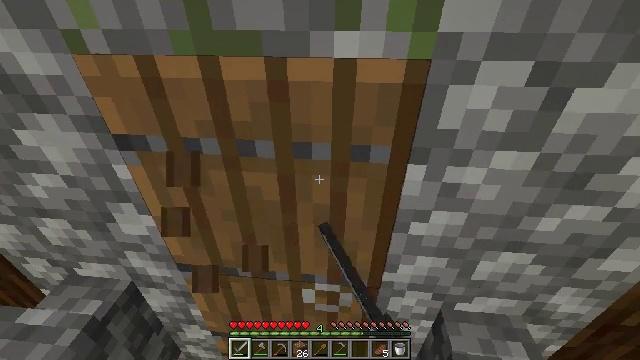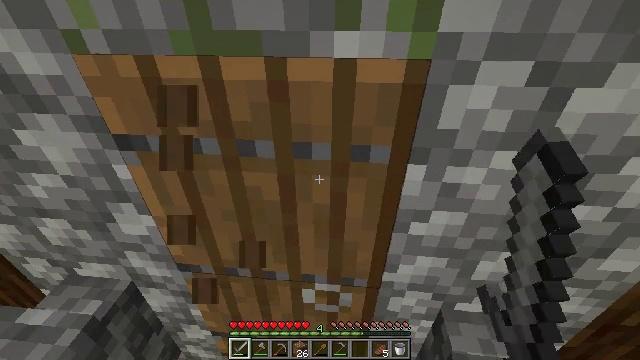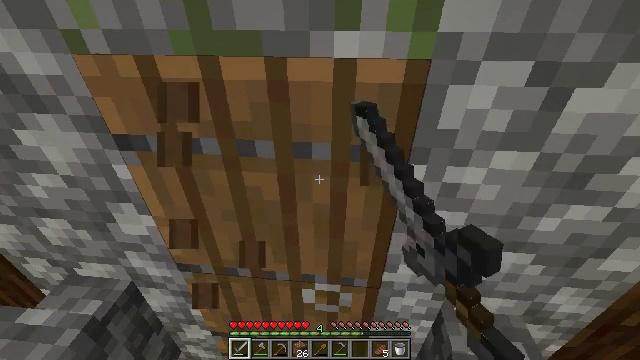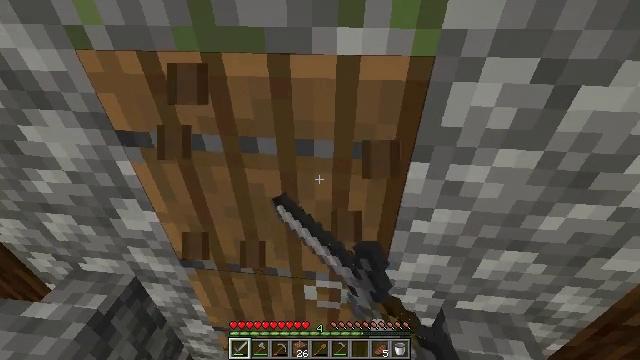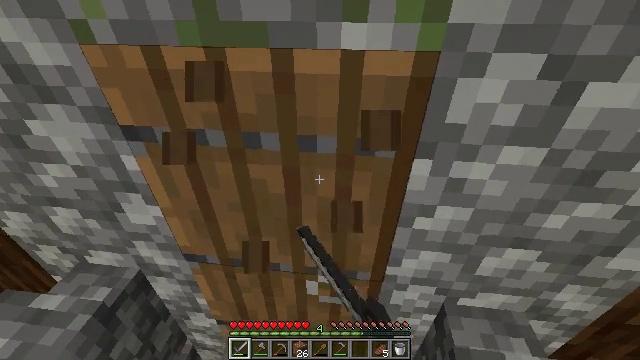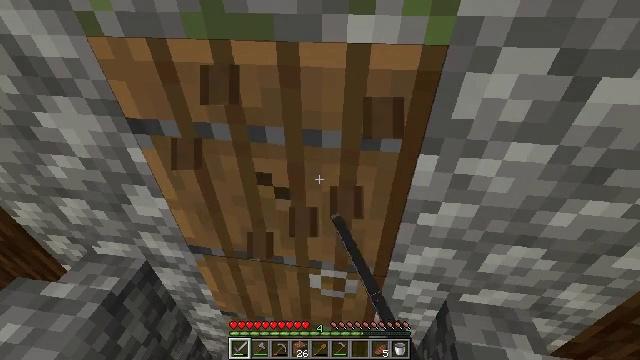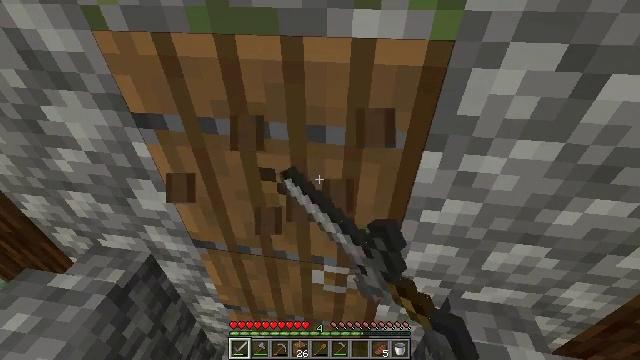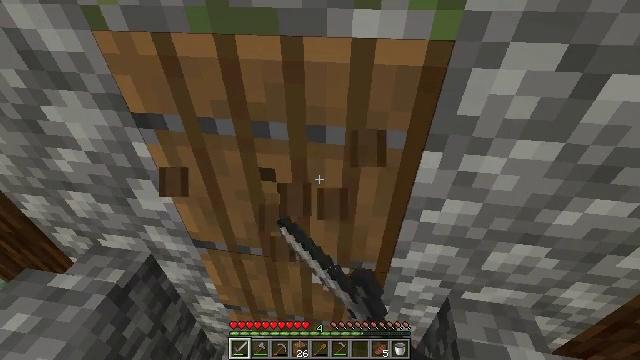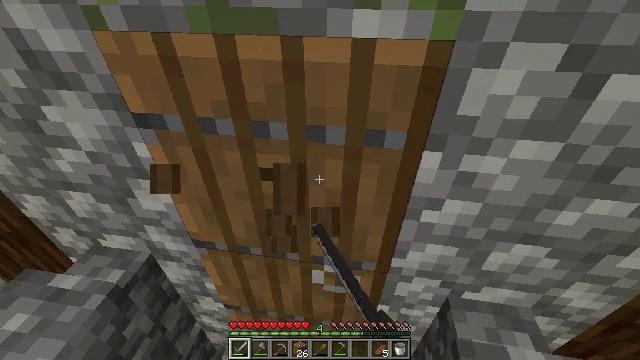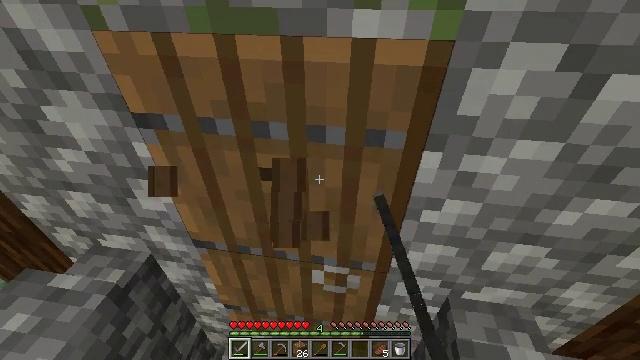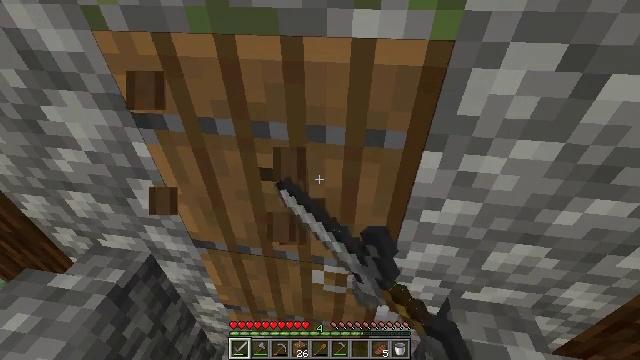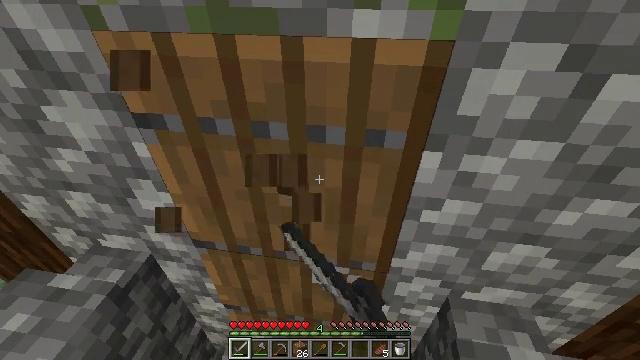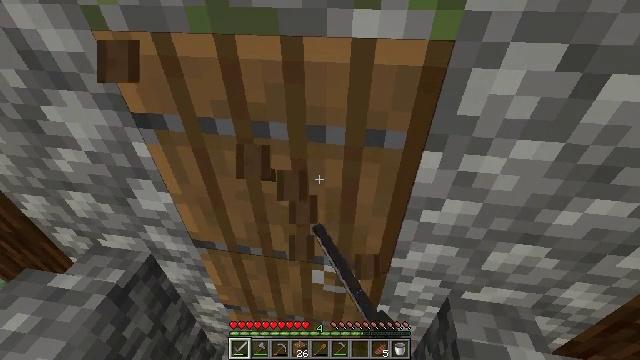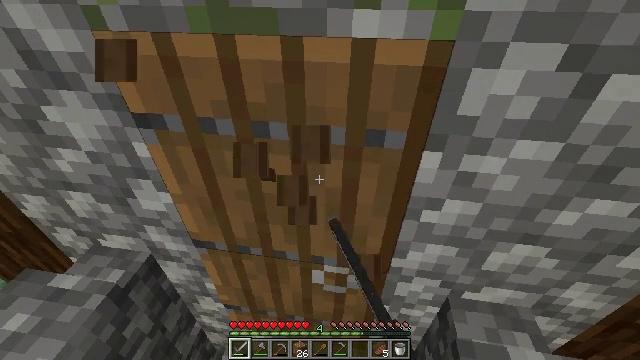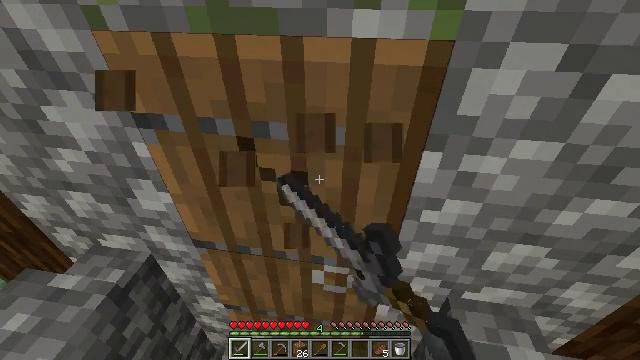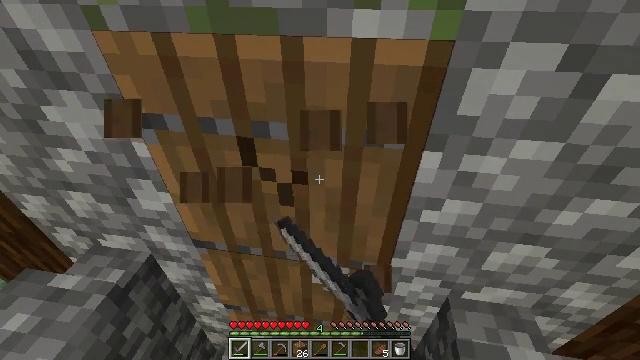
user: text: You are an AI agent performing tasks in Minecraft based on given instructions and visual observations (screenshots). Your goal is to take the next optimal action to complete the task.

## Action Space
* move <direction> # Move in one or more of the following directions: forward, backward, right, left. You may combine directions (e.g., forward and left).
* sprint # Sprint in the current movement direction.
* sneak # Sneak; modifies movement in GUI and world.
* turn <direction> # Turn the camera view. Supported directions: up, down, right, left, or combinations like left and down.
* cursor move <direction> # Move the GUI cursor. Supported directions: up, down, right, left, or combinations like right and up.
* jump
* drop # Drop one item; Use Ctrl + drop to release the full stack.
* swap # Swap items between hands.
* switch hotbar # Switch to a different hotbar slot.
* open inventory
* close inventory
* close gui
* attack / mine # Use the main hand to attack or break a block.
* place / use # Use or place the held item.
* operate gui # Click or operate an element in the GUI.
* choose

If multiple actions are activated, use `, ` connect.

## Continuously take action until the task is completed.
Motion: motion action
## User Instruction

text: Attack the spruce door to gather it.
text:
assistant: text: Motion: attack / mine
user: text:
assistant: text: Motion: attack / mine
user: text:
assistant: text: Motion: attack / mine
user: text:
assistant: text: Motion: attack / mine
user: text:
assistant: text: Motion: turn left and down, attack / mine
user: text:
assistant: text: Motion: attack / mine
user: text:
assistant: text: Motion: attack / mine
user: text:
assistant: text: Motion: attack / mine
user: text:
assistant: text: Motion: attack / mine
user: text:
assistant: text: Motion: attack / mine
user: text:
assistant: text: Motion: attack / mine
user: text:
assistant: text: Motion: attack / mine
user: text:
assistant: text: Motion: attack / mine
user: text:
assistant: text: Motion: attack / mine
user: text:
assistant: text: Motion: attack / mine
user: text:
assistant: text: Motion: attack / mine
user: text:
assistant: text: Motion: attack / mine
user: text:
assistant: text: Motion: attack / mine
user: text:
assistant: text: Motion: attack / mine
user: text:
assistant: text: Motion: attack / mine
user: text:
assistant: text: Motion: attack / mine
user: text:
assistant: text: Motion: attack / mine
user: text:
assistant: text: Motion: attack / mine
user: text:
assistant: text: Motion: attack / mine
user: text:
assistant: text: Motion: attack / mine
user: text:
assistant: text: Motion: attack / mine
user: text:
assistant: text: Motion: attack / mine
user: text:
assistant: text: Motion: attack / mine
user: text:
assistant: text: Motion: attack / mine
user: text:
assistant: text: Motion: attack / mine